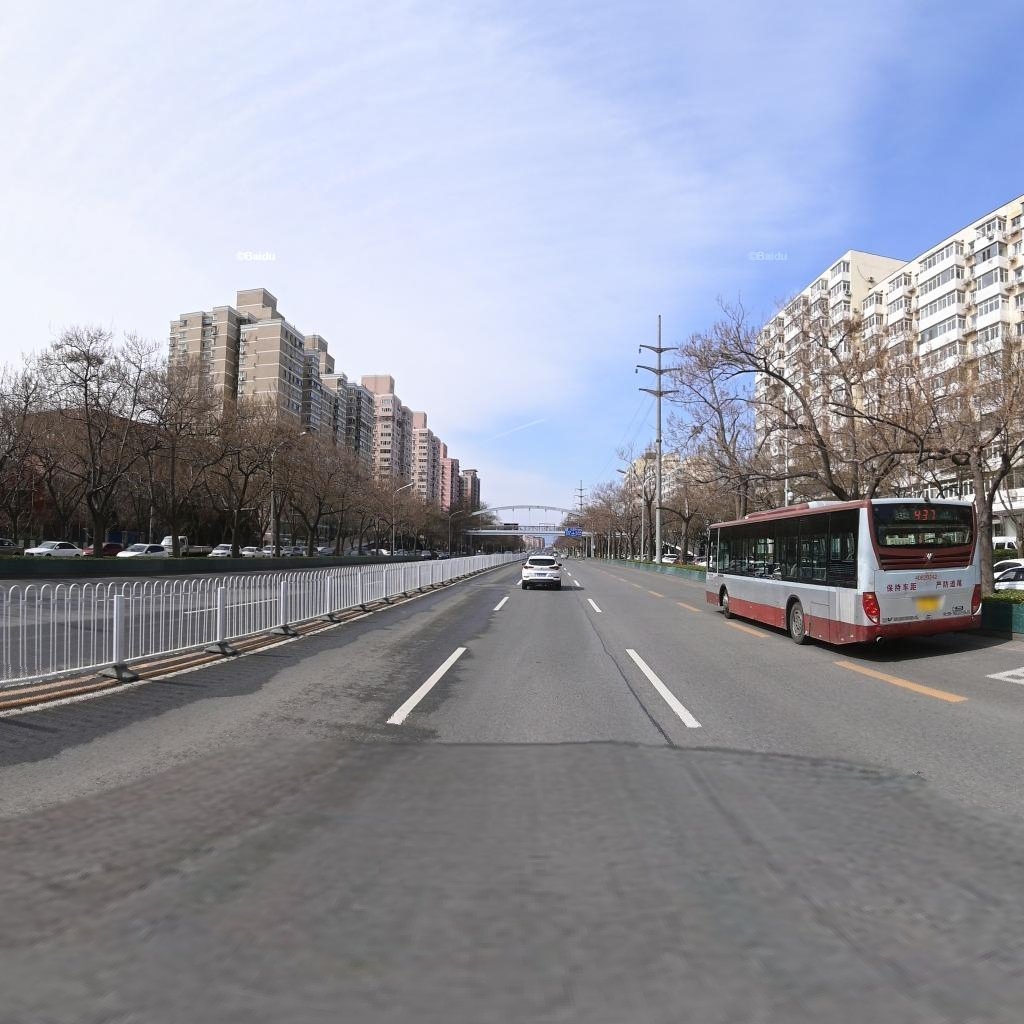
Region: Haidian
Road damage annotations: longitudinal patch